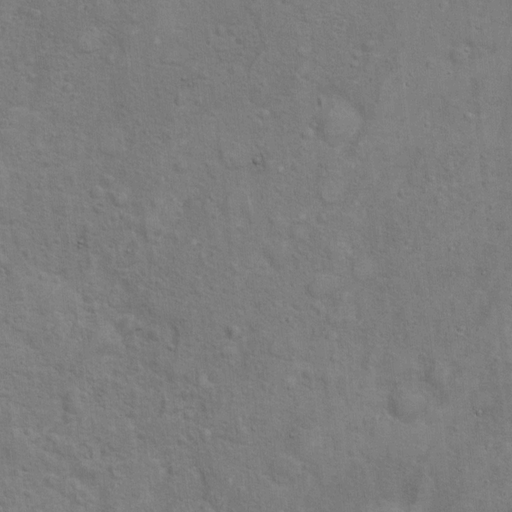
Classes present: Background